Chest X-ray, AP view. Patient: 66 years old, sex F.
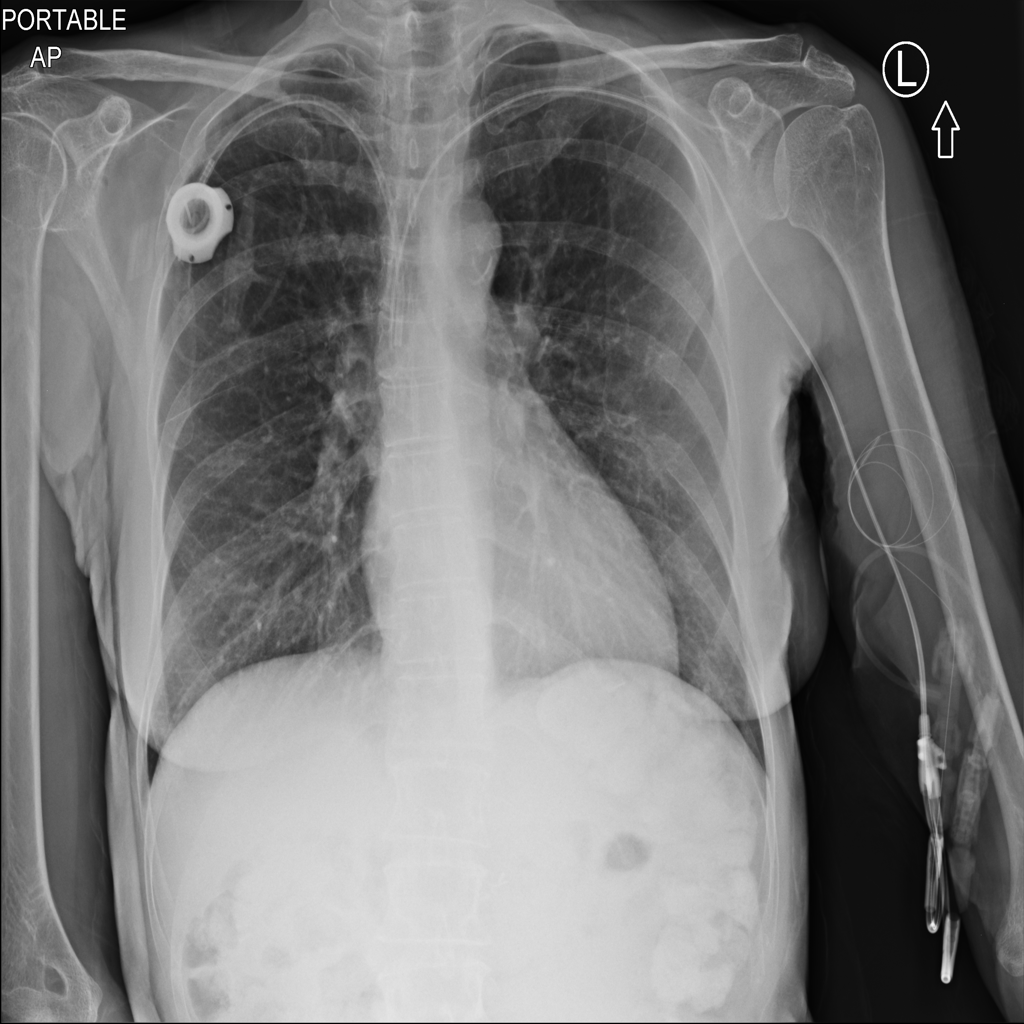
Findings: No Finding